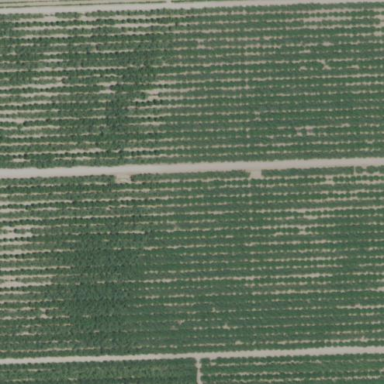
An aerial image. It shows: Vineyard where grapes are grown.